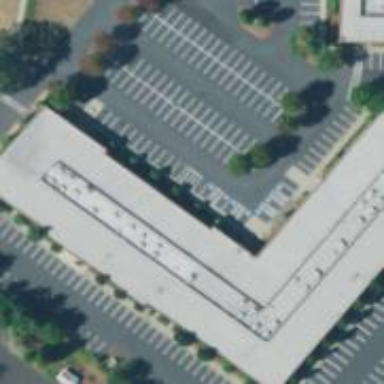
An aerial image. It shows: Parking space.